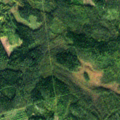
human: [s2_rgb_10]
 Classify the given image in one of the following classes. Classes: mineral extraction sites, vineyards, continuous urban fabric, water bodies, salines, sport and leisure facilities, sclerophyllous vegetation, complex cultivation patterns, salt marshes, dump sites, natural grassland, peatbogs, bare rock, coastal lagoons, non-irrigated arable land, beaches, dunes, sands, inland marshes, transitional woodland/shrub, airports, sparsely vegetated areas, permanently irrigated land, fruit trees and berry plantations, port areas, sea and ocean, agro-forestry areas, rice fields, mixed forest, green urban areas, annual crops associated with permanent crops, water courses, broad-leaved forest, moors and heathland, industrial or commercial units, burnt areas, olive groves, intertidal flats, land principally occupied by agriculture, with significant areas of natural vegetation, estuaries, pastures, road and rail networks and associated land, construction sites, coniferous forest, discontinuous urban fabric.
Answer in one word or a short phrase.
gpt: coniferous forest, mixed forest, transitional woodland/shrub